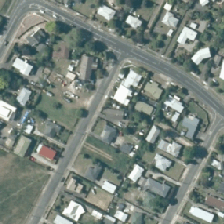
Land cover: urban_build_up